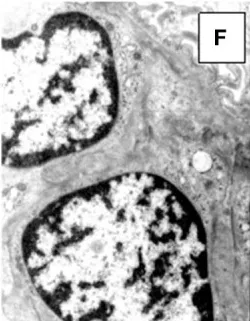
Original magnification, x6610.
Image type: pathology (h&e)